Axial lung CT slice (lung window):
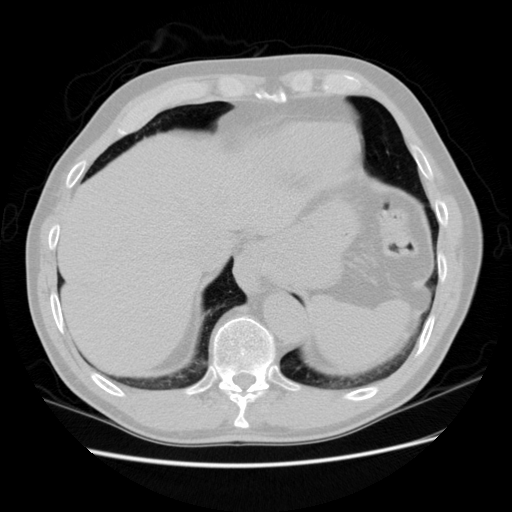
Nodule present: no